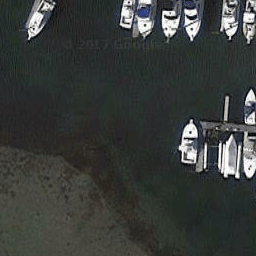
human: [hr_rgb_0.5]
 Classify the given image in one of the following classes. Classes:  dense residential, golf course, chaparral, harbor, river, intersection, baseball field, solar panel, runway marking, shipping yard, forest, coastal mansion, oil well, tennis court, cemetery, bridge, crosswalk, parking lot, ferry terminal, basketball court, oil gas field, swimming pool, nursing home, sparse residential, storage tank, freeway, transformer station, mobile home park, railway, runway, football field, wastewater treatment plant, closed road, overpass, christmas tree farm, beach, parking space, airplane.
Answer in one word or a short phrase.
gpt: harbor